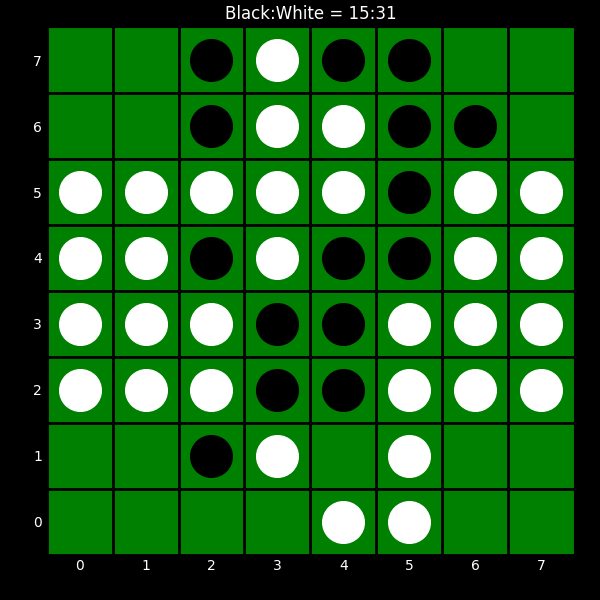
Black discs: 15
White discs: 31